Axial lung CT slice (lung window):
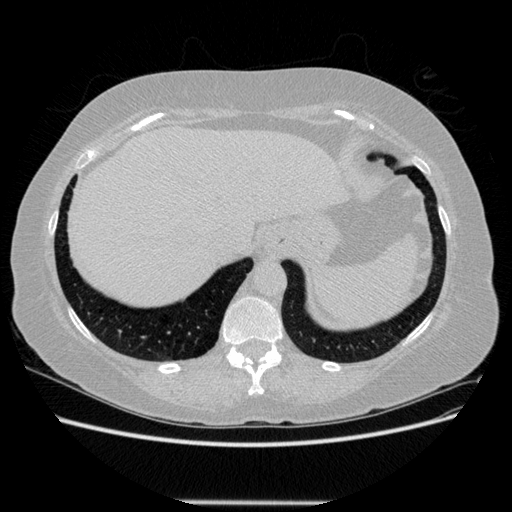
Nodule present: no